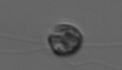
Label: flagellate_morphotype1